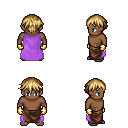
a pixel art fantasy rpg character, male body template, human, dark skin, lavender cape, robe skirt, blonde short bangs hairstyle, gold gloves, four views (front, back, left, right), 2x2 character sprite sheet, small pixel art, hard edges, no anti-aliasing